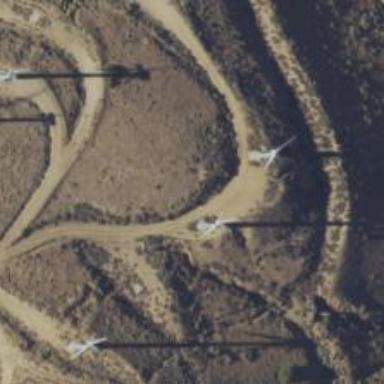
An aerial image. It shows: Wind power generator utilizing wind turbines.